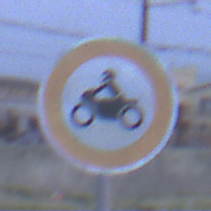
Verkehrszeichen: VerbotKraftraeder
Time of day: SunriseSunset
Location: Outdoor (Urban)
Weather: Overcast
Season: NotSpecified
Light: Natural